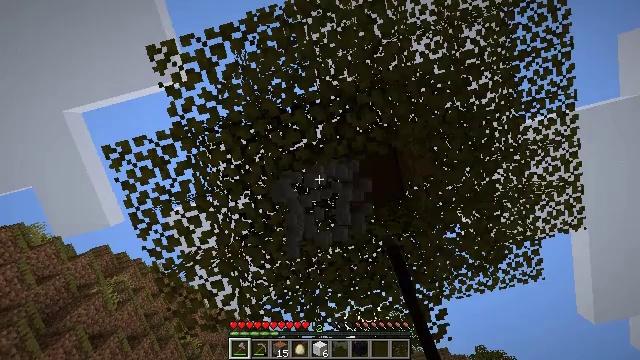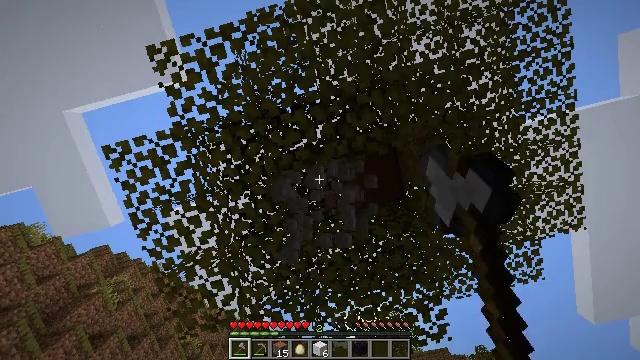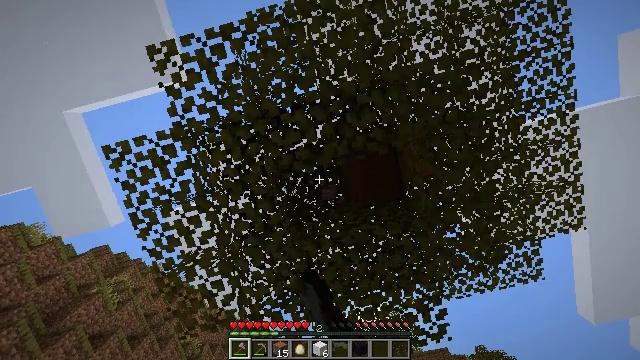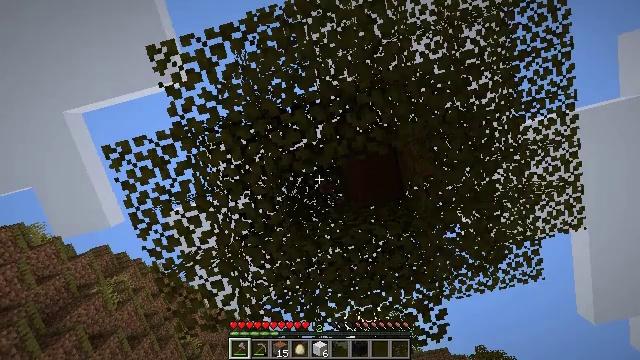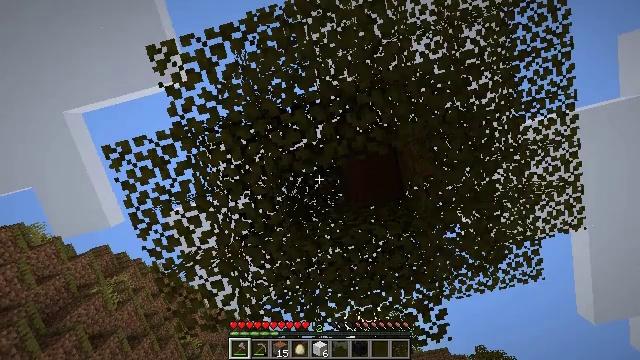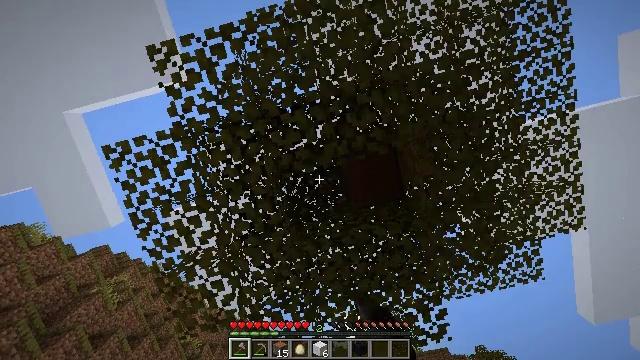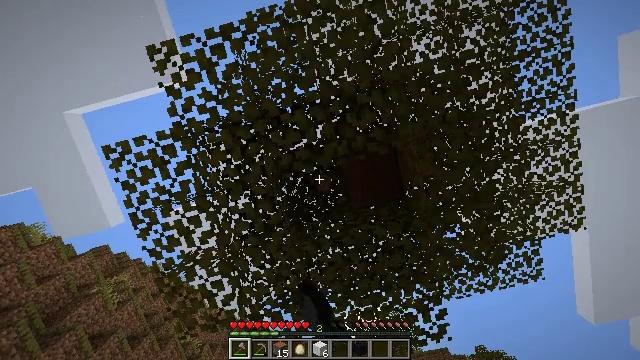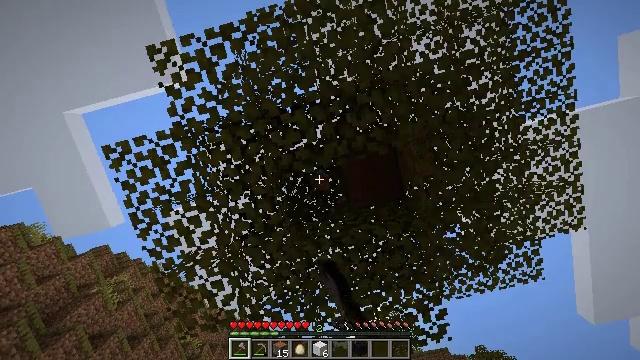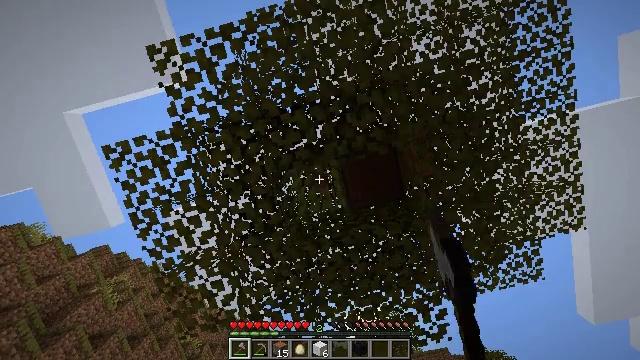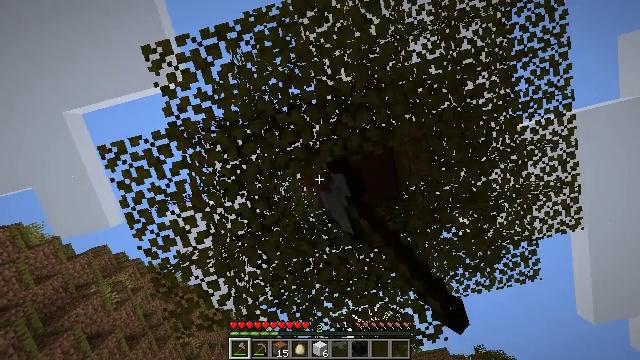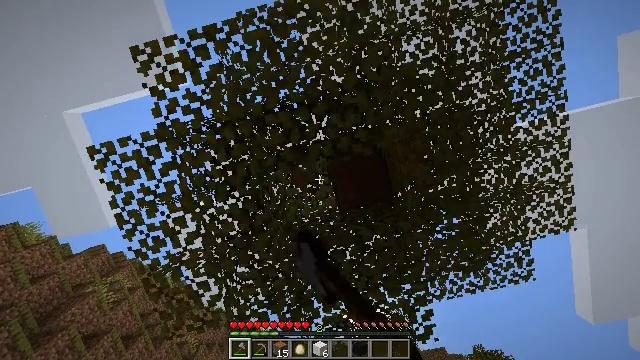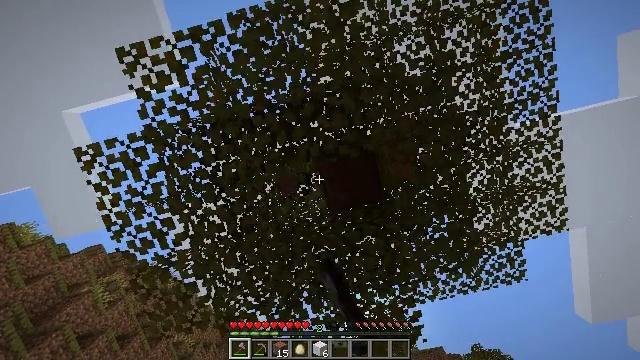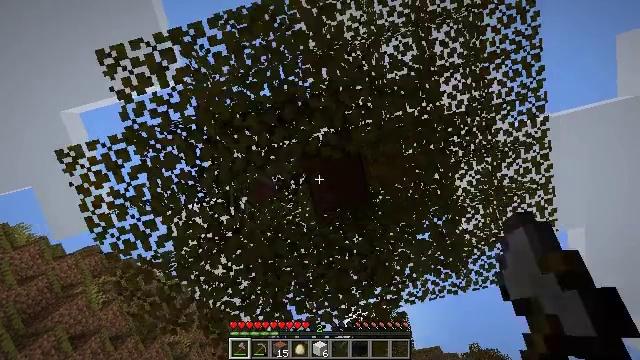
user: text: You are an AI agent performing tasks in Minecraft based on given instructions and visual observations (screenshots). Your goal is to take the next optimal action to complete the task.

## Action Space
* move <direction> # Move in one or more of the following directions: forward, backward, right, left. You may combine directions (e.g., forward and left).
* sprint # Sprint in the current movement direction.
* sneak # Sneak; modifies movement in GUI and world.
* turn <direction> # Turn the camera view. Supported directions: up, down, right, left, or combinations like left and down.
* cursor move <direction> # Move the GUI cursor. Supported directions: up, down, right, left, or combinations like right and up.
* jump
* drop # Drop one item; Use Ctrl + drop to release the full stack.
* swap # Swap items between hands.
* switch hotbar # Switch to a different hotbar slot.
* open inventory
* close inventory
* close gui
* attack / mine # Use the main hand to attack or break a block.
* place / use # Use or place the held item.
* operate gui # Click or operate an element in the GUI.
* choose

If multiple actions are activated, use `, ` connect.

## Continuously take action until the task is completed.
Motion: motion action
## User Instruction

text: Gather acacia leaves by breaking them.
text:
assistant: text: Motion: attack / mine
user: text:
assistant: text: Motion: attack / mine
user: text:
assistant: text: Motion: attack / mine
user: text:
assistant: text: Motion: attack / mine
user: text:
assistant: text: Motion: attack / mine
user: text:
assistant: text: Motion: attack / mine
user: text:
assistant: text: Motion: attack / mine
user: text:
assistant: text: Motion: attack / mine
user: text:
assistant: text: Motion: move right, attack / mine
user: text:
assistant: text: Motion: move right, attack / mine
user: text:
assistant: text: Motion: move right, attack / mine
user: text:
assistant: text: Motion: move right, attack / mine
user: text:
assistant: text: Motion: attack / mine